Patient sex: F
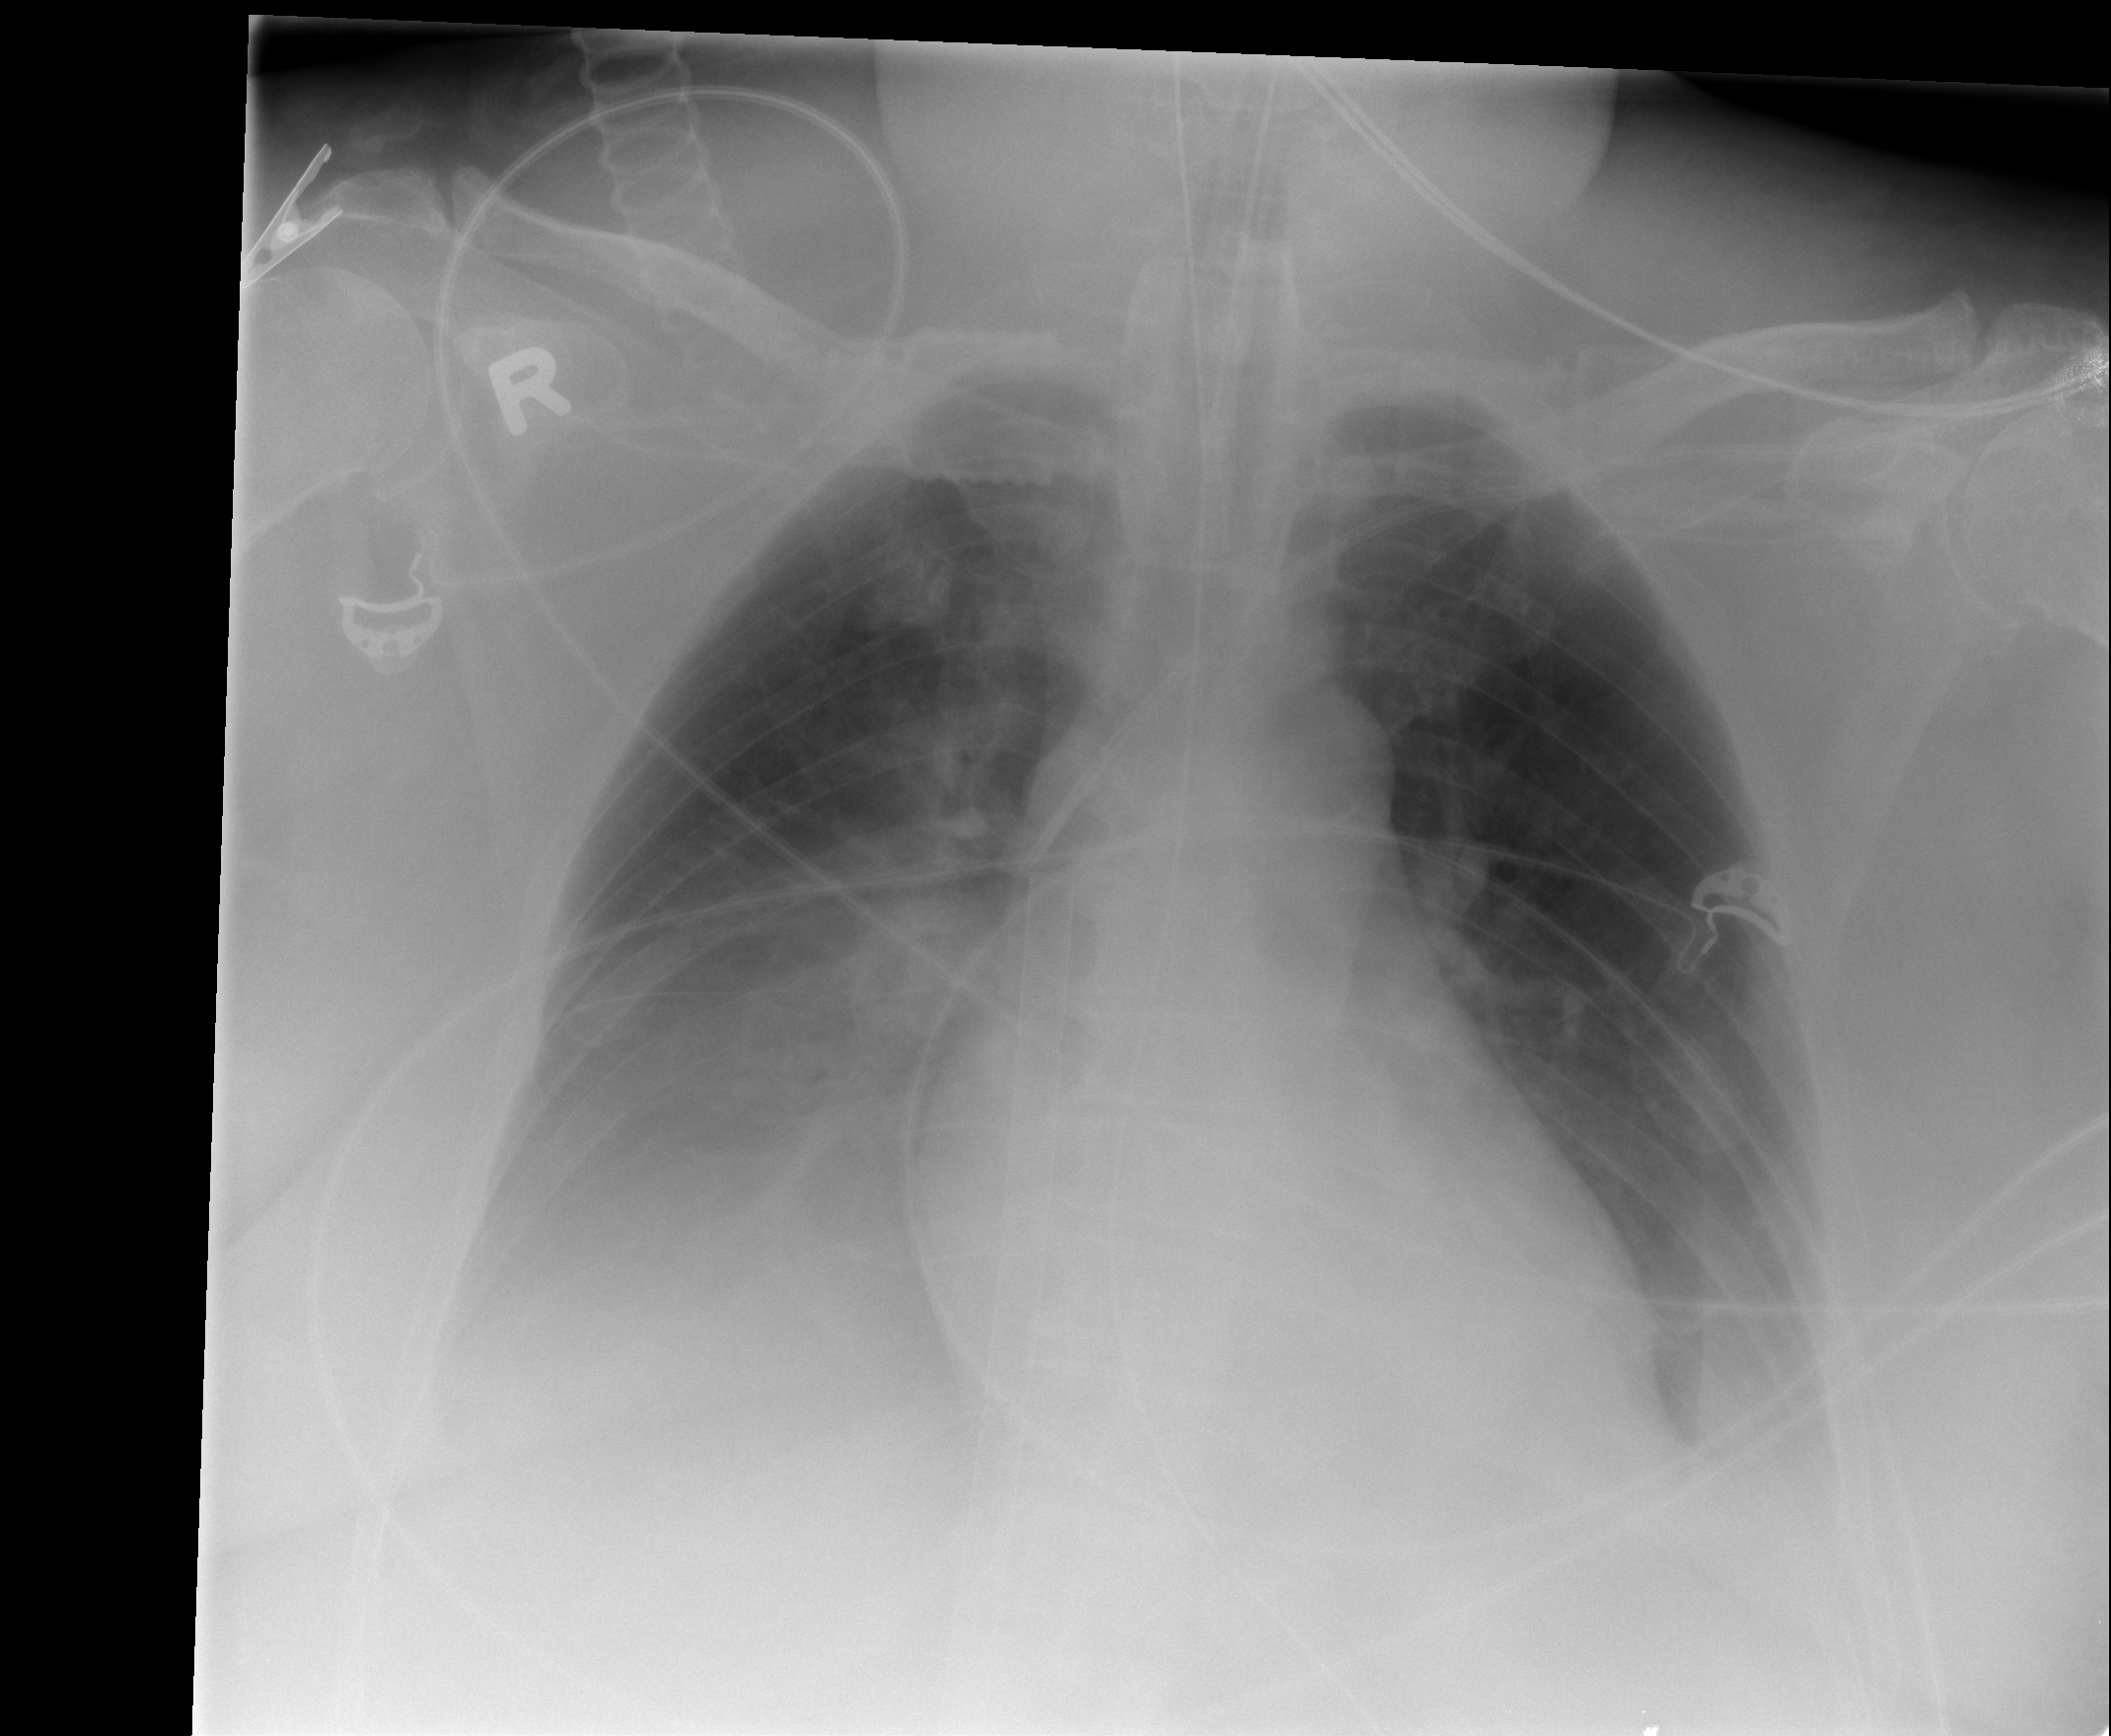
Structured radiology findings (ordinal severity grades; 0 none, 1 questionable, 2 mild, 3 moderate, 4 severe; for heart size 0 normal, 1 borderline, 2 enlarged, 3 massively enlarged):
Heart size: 0
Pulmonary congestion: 2
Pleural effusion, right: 3
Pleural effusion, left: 3
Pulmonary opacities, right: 0
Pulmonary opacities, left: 0
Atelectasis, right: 2
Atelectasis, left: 2